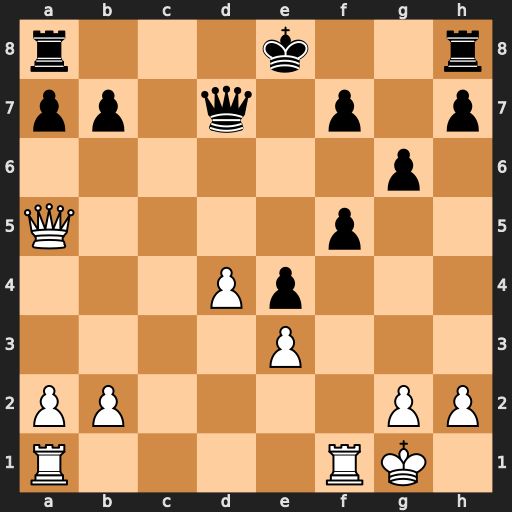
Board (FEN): r3k2r/pp1q1p1p/6p1/Q4p2/3Pp3/4P3/PP4PP/R4RK1
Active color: w
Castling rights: kq
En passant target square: -
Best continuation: Qe5+ Qe7 Qxh8+